Field crop: maize
Growth stage: 2
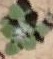
Species: chenopodium